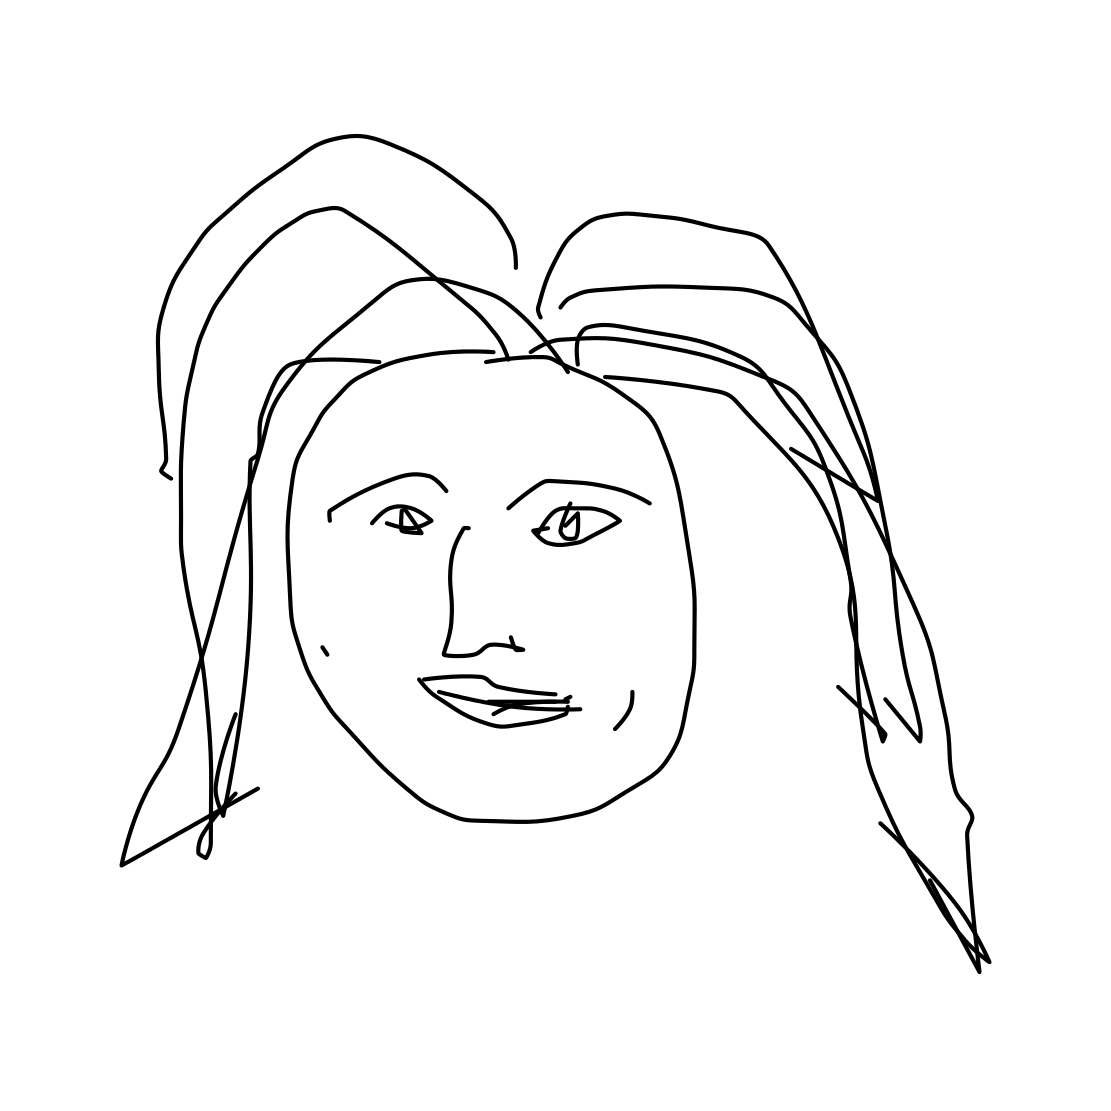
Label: face